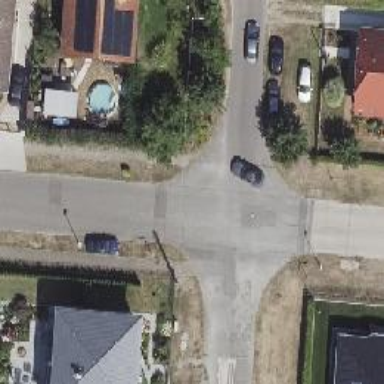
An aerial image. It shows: Asphalt road in residential area.